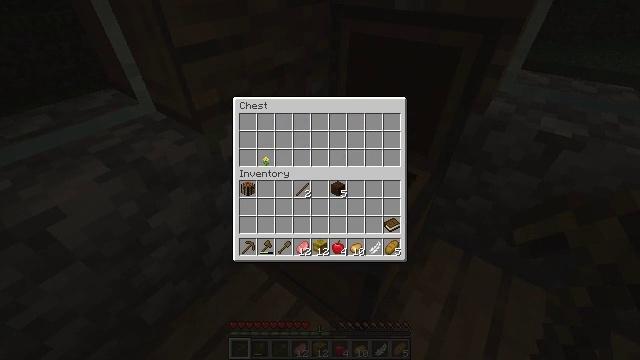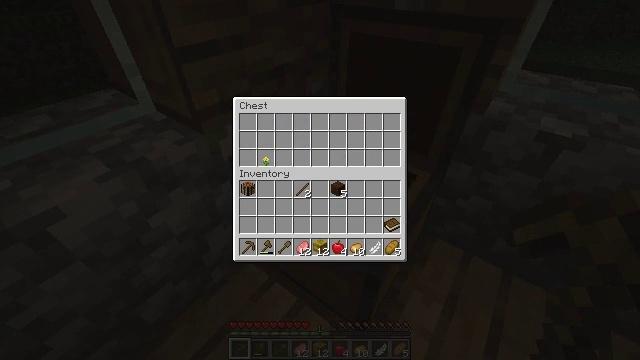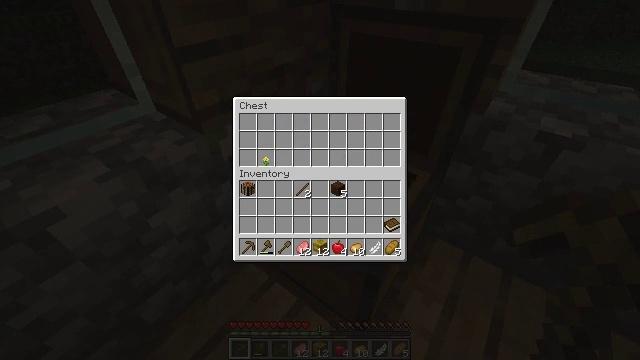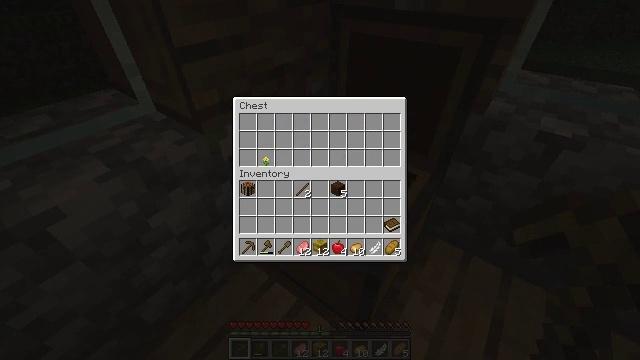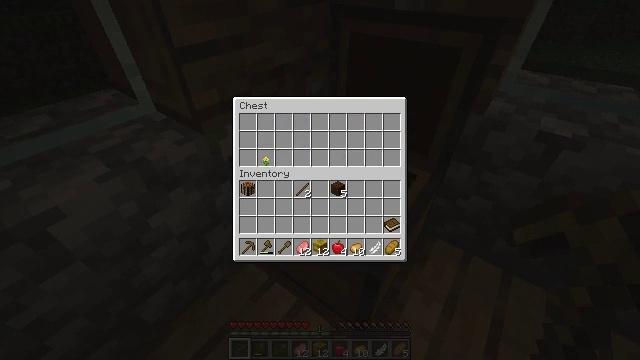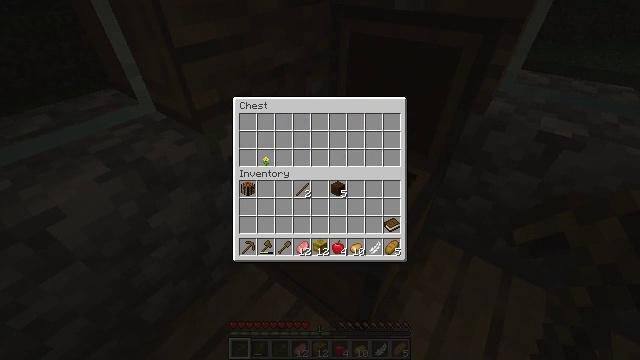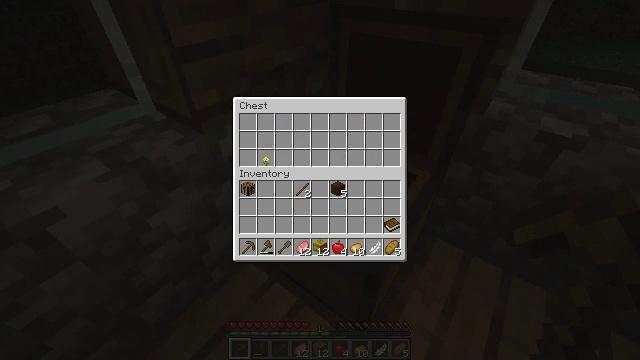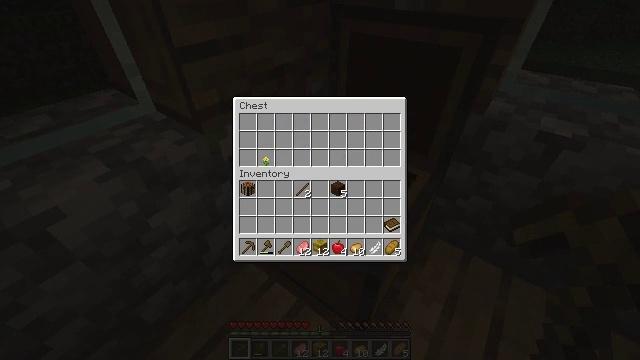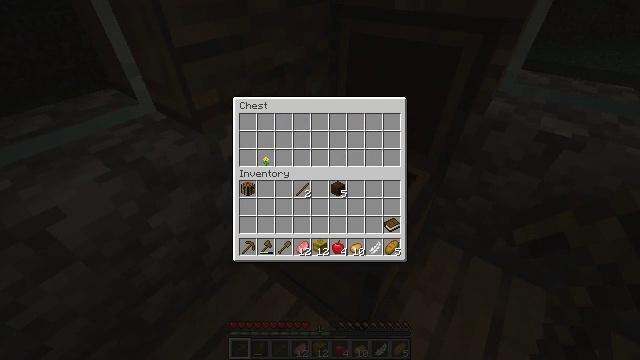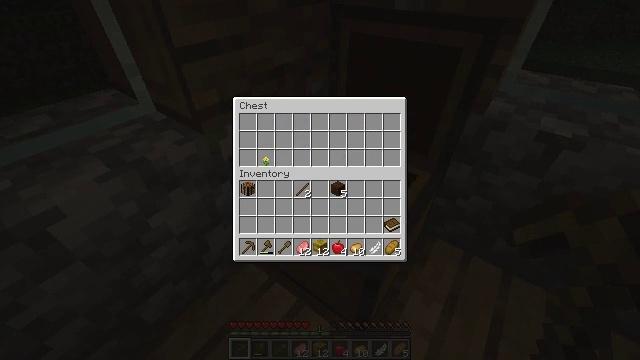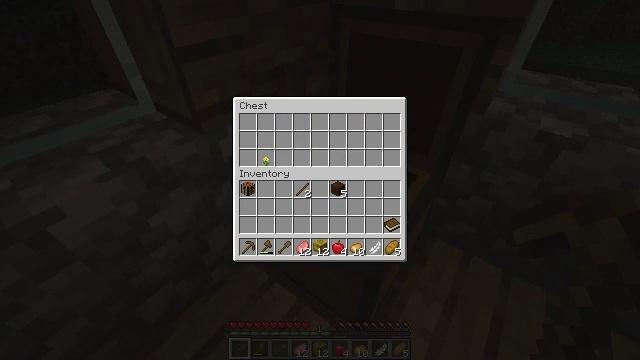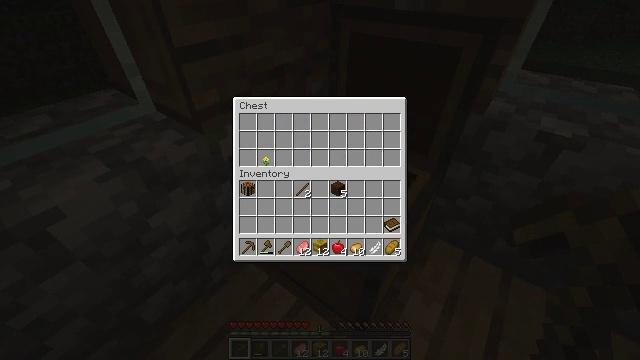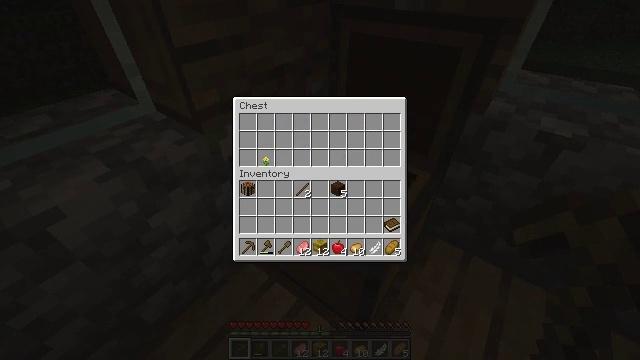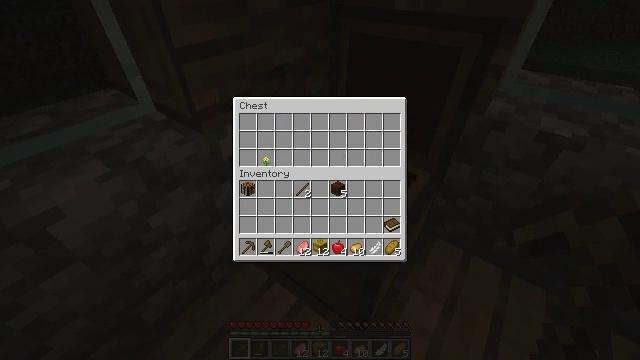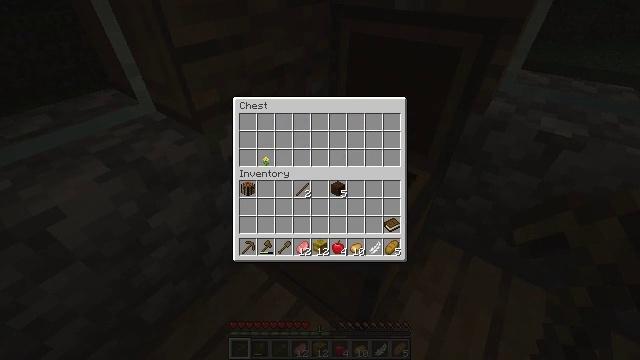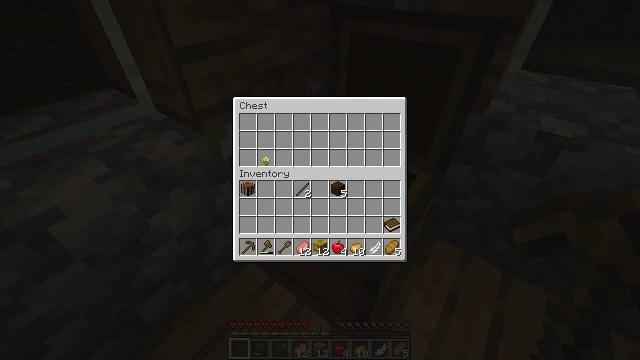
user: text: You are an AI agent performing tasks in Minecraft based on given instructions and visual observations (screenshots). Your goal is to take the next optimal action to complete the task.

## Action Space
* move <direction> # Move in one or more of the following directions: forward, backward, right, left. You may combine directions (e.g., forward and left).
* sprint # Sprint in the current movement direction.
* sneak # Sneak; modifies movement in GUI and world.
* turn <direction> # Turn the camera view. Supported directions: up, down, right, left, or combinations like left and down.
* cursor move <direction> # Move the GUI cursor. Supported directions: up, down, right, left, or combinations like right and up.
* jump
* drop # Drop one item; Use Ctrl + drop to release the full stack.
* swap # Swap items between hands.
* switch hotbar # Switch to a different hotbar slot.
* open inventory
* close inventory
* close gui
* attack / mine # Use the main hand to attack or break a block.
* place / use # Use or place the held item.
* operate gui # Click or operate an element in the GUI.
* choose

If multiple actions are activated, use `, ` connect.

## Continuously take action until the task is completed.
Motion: motion action
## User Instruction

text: Gather the yellow bed by attacking it.
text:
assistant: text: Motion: no_op
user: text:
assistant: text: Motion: no_op
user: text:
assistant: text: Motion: no_op
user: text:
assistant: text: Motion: no_op
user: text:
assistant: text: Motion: no_op
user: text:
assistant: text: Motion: no_op
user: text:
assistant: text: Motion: no_op
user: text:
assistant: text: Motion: no_op
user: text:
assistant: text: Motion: no_op
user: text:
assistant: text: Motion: no_op
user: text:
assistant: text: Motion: no_op
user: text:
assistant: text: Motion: no_op
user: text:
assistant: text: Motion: no_op
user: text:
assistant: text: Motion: no_op
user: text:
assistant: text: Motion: no_op
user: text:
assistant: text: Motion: no_op
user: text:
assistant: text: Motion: no_op
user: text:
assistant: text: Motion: no_op
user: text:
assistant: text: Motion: no_op
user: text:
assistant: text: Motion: no_op
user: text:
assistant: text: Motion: no_op
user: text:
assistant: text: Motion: no_op
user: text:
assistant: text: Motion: no_op
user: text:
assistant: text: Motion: no_op
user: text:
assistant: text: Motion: no_op
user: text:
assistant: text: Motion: no_op
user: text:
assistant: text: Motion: no_op
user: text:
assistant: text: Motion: no_op
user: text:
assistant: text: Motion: no_op
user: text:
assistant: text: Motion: no_op